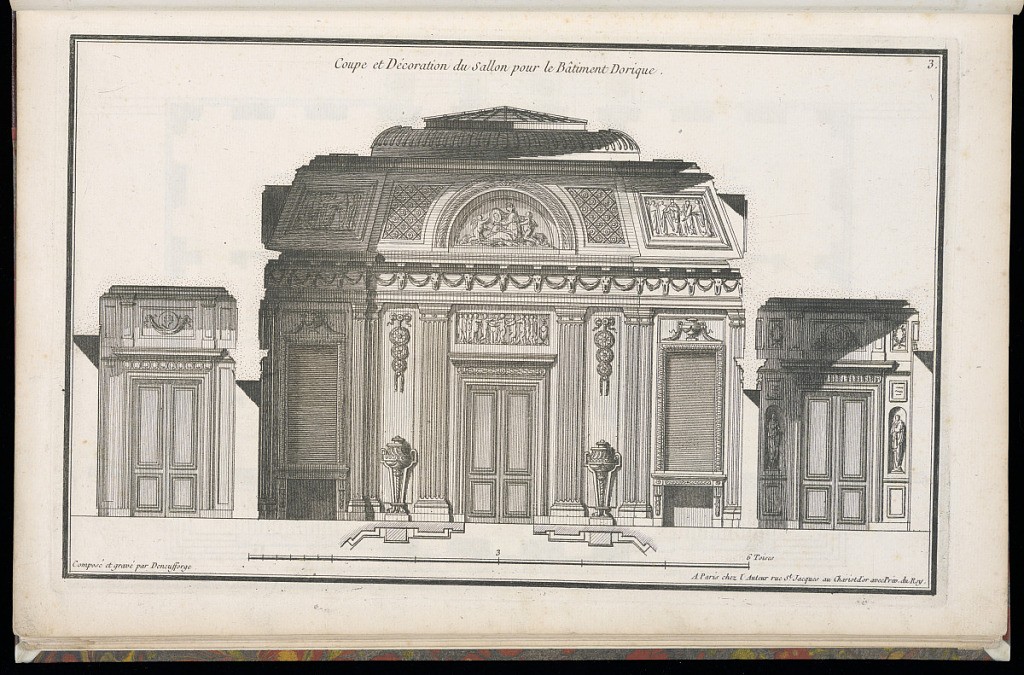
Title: Coupe et Décoration du Sallon pour le Bâtiment Dorique
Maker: Jean-François de Neufforge, Flemish, 1714–1791
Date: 1768
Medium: Engraving on paper
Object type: Print
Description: Cross Section revealing decoration of a living room with classicizing motifs. There is a scale bar of 12 toises (1 toise was equal to about 3.799 square meters) at the bottom of the page. The plate is signed and numbered.